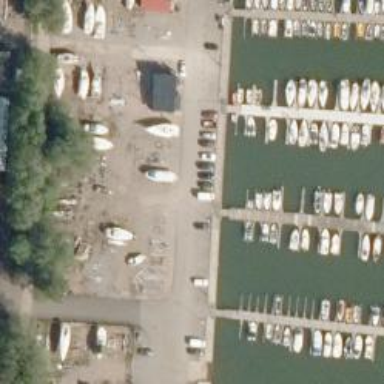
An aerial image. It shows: Pier with mooring facilities.